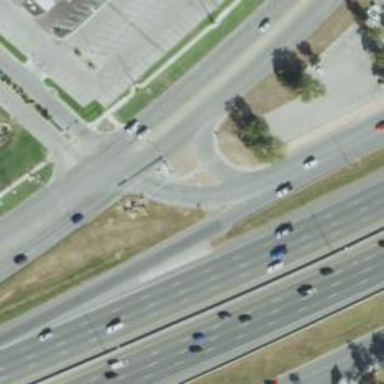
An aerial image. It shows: Secondary road with frontage road.